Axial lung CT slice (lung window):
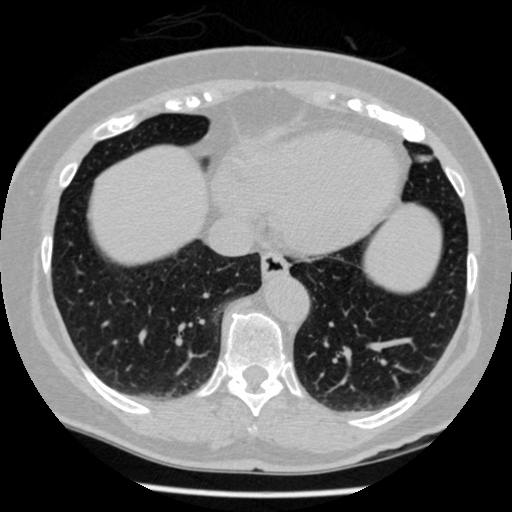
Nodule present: no